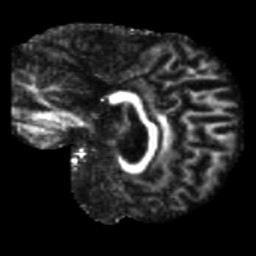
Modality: FA
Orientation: sagittal
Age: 47
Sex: male
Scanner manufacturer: siemens
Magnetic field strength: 3 T
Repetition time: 5.25 s
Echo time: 0.08 s